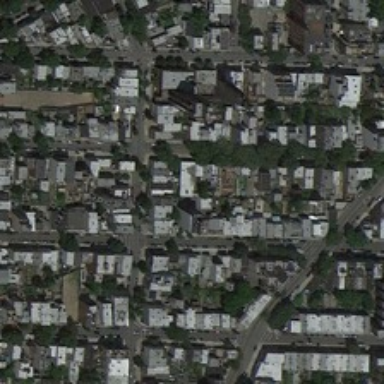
Many green trees and buildings are in a dense residential area .